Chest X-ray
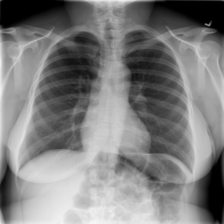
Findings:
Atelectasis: negative
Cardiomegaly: negative
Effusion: negative
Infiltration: negative
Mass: negative
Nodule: negative
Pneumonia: negative
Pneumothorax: negative
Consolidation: negative
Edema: negative
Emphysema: negative
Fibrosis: negative
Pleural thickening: negative
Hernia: negative